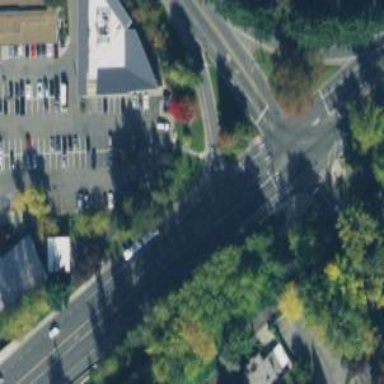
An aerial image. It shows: Asphalt road with primary link designation.